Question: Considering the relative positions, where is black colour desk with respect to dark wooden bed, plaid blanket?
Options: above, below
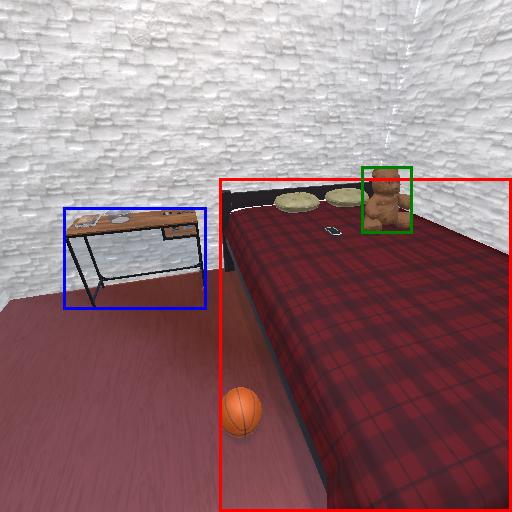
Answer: above